Field crop: maize
Growth stage: 2
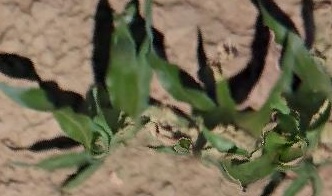
Species: maize